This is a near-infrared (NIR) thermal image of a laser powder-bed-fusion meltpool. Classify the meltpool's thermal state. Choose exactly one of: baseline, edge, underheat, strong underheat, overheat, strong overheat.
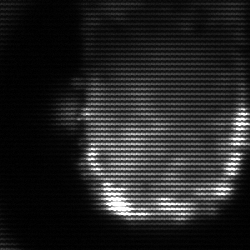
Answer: baseline